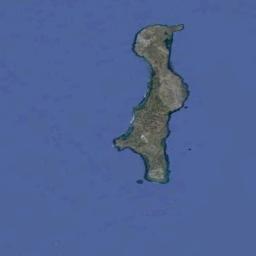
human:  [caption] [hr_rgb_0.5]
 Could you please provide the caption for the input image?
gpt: The island is surrounded by water .

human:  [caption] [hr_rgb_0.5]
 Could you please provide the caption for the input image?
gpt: Irregularly shaped islands are surrounded by blue sea water, And the islands are green and yellow-brown .

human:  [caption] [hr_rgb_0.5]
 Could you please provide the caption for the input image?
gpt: The island with some vegetation is surrounded by light blue waters .

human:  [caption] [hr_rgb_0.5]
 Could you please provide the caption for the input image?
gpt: There are many islands of different sizes .

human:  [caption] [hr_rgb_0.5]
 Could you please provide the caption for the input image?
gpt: The brown island is on a blue sea .